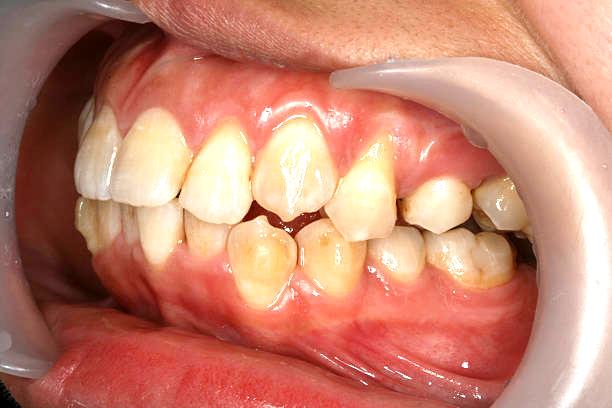
Condition: Calculus